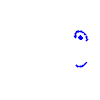
Particle: kaon